Question: I'm trying to pull out a string between 2 other strings. But to make it more complicated the proceeding contents will often differ.

The string I'm trying to retrieve is .
The regex I have so far is '(?<=300px">).*(?=</td)' and it will pull out the string I'm looking fine but it will also return dozens of other strings through out the LARGE text file I'm searching.
What I'd like to do is limit the prefix to start seraching from , all the way to but, the contents those 2 strings will sometimes differ dependant upon user preferences.
To put it in crude non regex terms I want to do the following: Starting at 'Office:' all the way to '300px>' find the string that starts here and ends with '</td'. Thus resulting in .
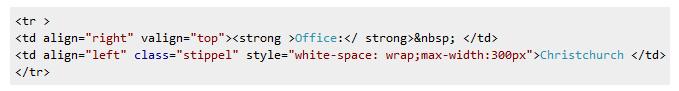
Answer: Thanks to the posts from adamdc78 and greg I have the been able to come up with the below regex. This is exactly what I needed.
Thanks for you help.
'''
(?<=office.*
.*300px">).*(?=<\/td)
'''